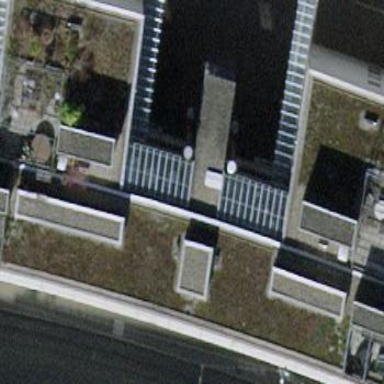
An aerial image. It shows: Residential building.